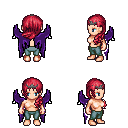
a pixel art fantasy rpg character, female body template, human, light skin, purple wings, teal pants, ruby red left-swept hairstyle, iron tiara, four views (front, back, left, right), 2x2 character sprite sheet, small pixel art, hard edges, no anti-aliasing